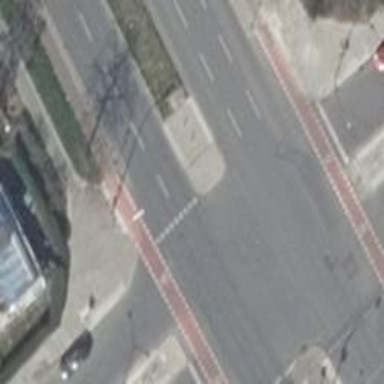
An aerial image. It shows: Traffic island located on footway.